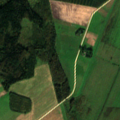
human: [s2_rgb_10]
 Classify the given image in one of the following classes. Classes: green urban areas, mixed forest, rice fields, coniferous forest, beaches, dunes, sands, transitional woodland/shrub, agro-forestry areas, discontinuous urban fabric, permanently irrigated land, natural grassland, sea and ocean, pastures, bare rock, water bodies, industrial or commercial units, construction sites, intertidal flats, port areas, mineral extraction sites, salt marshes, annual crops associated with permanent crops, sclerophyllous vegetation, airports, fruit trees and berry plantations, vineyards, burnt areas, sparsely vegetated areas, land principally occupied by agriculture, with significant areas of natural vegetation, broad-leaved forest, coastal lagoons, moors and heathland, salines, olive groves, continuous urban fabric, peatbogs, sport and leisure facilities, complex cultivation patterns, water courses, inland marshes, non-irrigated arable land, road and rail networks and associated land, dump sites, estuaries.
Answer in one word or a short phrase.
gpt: non-irrigated arable land, pastures, complex cultivation patterns, broad-leaved forest, coniferous forest, mixed forest, transitional woodland/shrub